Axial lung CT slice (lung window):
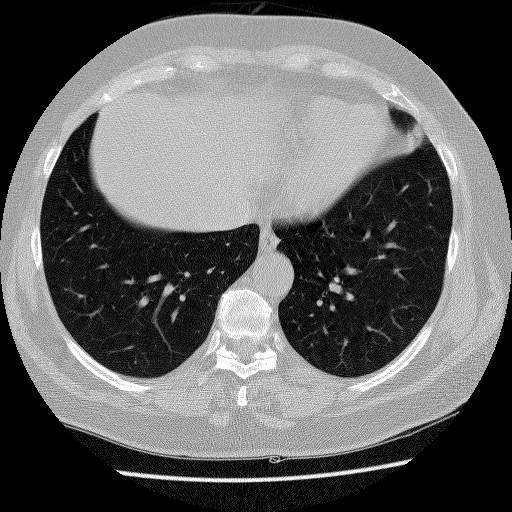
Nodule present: no